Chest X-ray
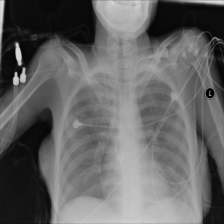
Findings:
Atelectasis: negative
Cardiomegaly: negative
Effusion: negative
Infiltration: positive
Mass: negative
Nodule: negative
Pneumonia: negative
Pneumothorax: negative
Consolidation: negative
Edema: negative
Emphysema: negative
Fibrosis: negative
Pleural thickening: negative
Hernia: negative